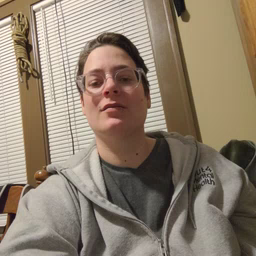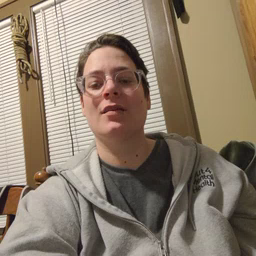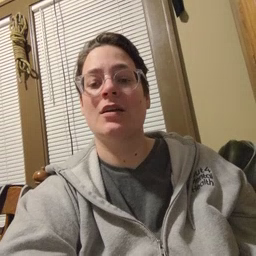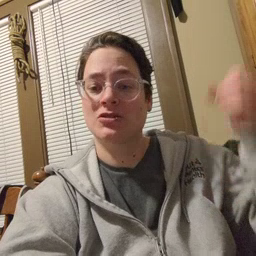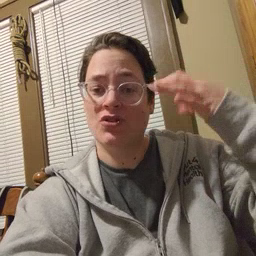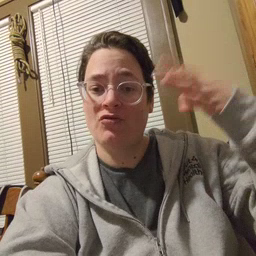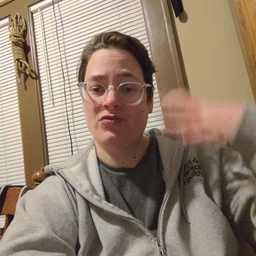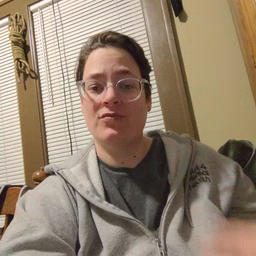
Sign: shower